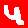
Digit: 4